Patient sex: F
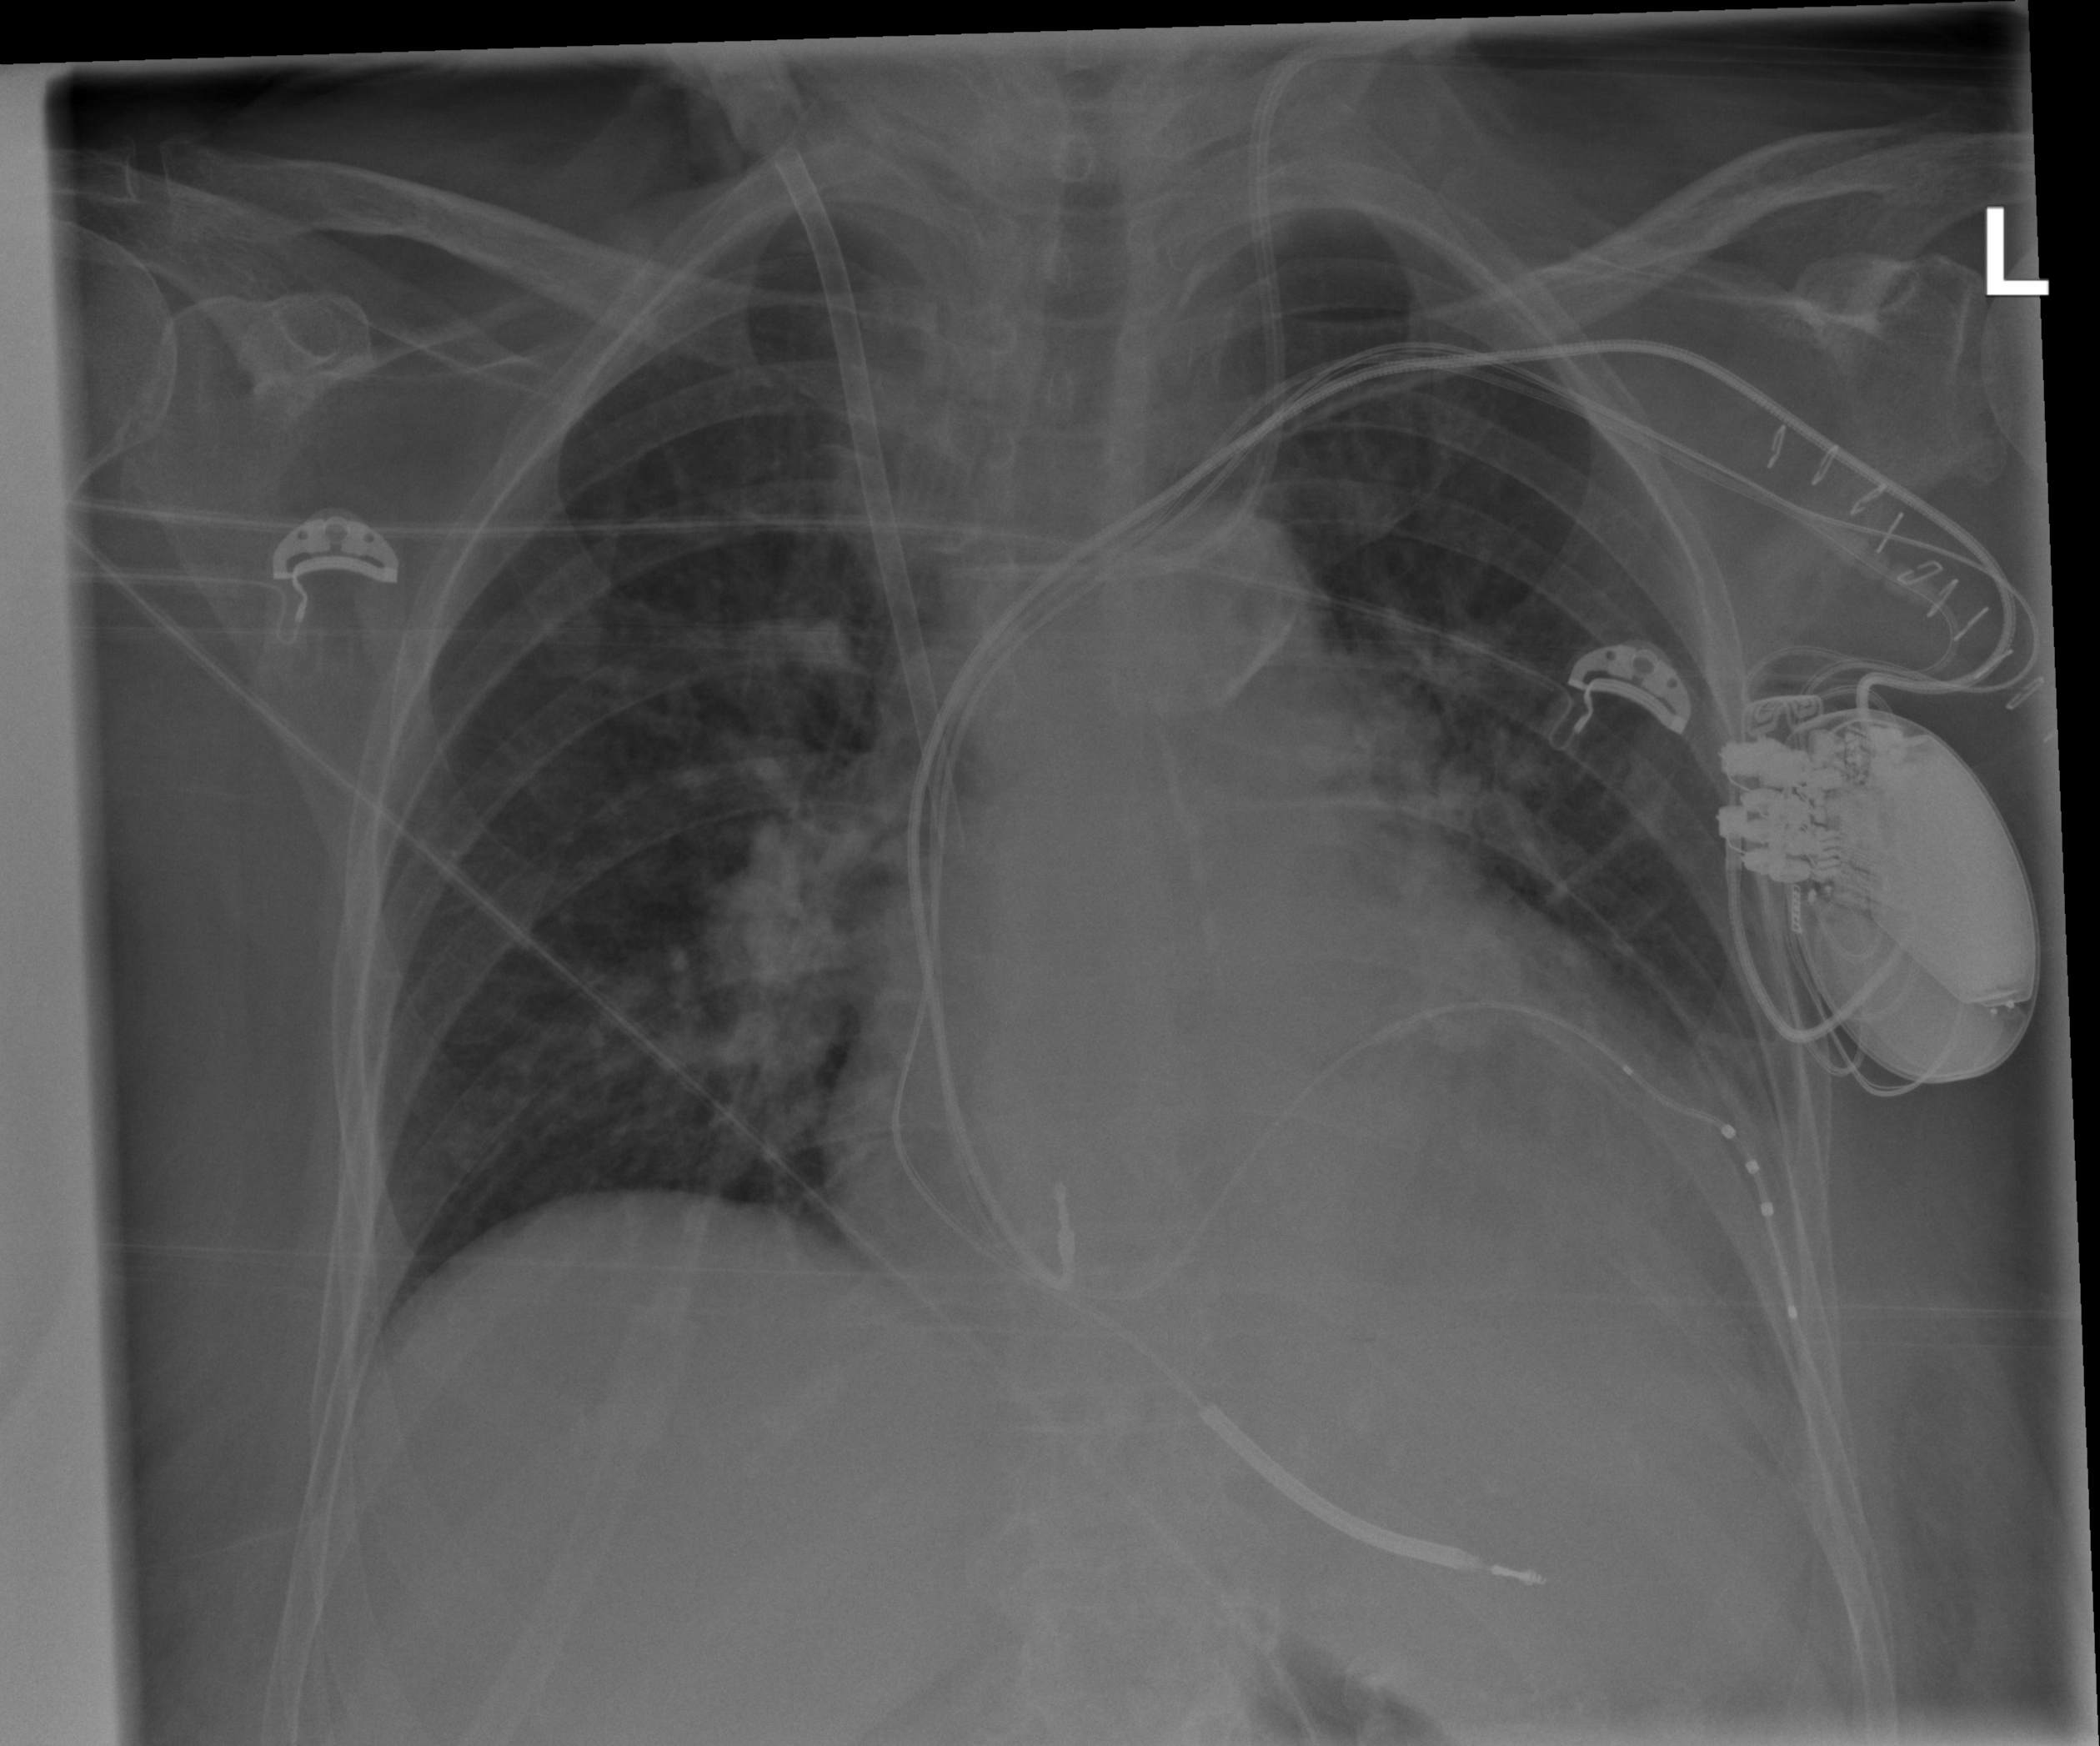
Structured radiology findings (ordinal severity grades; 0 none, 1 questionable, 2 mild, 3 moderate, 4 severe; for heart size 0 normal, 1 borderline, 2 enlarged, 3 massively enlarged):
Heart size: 0
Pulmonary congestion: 2
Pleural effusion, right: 0
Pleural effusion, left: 0
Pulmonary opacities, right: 2
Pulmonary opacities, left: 0
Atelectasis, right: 0
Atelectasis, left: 2